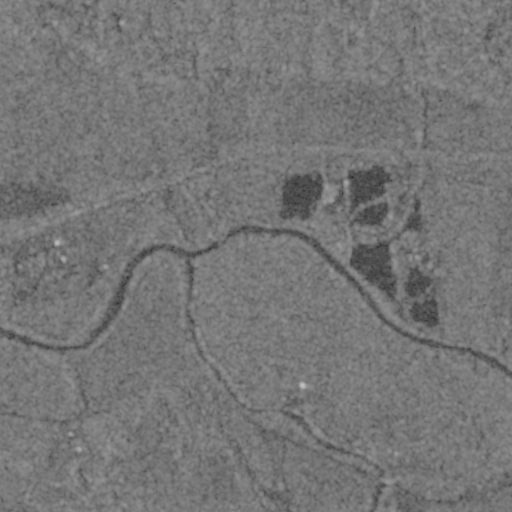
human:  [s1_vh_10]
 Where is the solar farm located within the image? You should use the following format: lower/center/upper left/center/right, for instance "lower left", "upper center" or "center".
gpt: The solar farm is located in the center left of the image.
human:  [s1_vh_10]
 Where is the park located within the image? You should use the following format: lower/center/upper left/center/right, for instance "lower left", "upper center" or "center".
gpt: There is no park in the image.

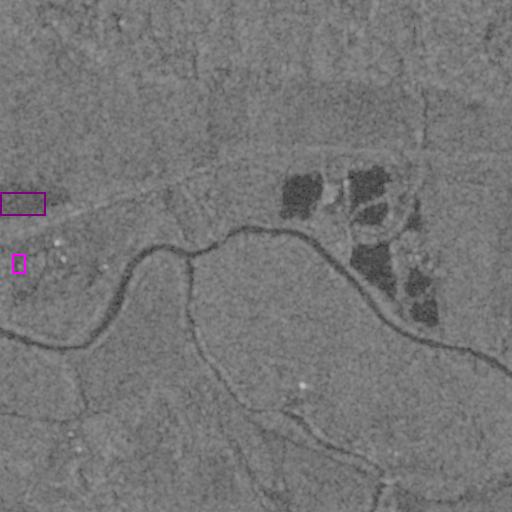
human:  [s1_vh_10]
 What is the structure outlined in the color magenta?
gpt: The structure outlined in magenta is a parking lot.
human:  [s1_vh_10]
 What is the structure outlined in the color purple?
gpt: The structure outlined in purple is a solar farm.
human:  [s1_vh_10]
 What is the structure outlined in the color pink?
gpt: There is no pink outline.